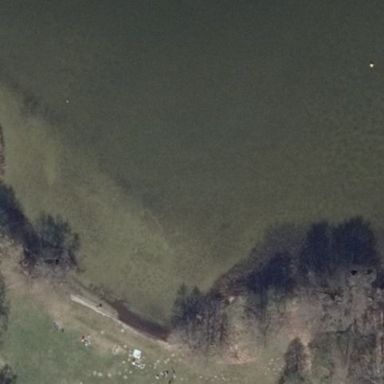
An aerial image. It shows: Swimming area for leisure on land designed for swimming sports.